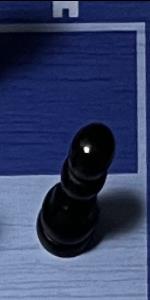
Label: Pawn_Black